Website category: book
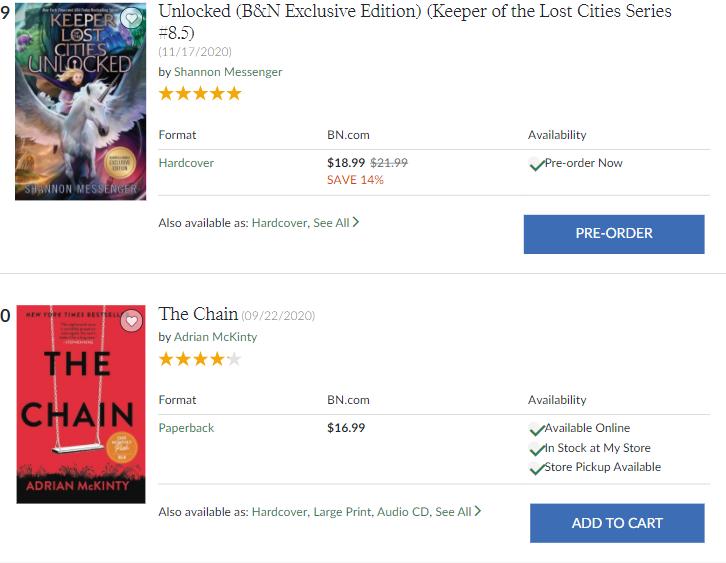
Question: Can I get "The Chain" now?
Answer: yes

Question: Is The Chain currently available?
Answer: yes

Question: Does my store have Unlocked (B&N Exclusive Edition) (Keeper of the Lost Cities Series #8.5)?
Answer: no

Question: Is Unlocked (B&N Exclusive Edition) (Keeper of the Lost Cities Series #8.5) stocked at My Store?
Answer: no

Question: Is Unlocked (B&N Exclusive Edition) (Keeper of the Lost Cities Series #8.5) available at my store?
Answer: no

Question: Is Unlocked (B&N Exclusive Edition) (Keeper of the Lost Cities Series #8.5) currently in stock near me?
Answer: no

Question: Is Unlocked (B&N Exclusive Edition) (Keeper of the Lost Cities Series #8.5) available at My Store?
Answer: no

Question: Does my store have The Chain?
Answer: yes

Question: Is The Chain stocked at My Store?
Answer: yes

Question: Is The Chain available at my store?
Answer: yes

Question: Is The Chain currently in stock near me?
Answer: yes

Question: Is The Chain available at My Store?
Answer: yes

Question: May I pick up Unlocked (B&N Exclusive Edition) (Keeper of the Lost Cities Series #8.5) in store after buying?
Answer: no

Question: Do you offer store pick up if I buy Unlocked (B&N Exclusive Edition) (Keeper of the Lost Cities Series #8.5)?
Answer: no

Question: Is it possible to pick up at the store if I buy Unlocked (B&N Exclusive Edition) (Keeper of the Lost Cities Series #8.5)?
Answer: no

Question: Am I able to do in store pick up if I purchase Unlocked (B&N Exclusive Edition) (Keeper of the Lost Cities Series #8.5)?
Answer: no

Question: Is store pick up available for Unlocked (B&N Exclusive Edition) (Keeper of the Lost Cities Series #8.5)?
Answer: no

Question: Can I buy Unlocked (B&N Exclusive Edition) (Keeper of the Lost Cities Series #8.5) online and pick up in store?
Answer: no

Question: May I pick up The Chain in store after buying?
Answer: yes

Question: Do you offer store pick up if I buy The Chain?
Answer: yes

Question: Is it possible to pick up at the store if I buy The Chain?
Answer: yes

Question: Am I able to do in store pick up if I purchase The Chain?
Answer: yes

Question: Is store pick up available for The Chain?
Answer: yes

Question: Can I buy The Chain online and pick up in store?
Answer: yes